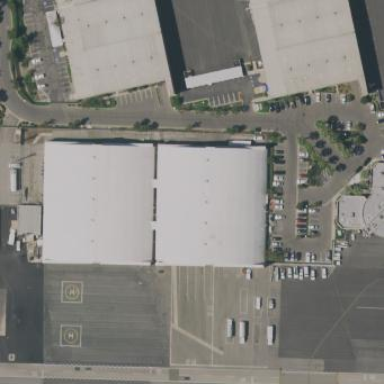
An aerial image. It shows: Hangar building.